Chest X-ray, PA view. Patient: 66 years old, sex M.
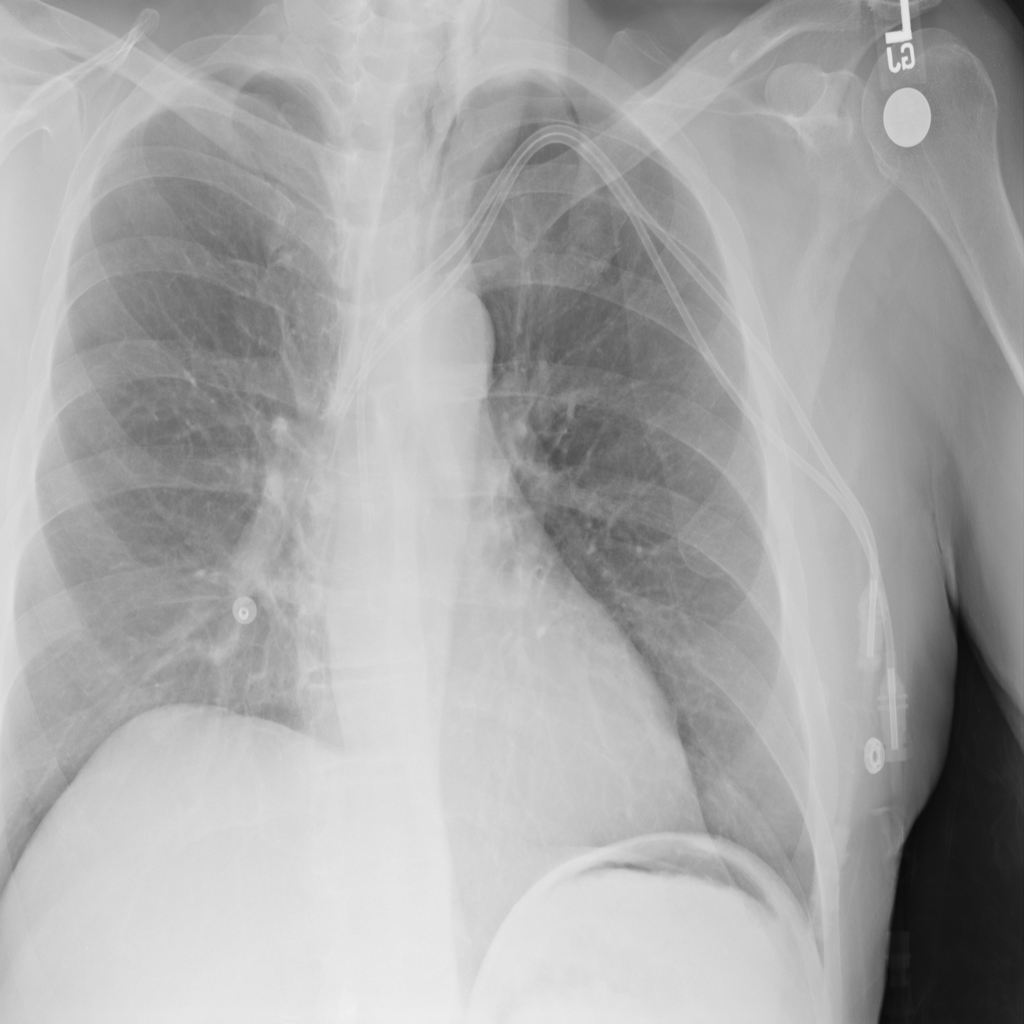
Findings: No Finding